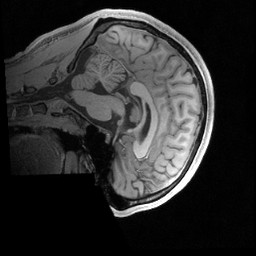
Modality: T1w
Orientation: sagittal
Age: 21
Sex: male
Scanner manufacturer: siemens
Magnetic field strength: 3 T
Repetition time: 2.4 s
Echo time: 0.00224 s